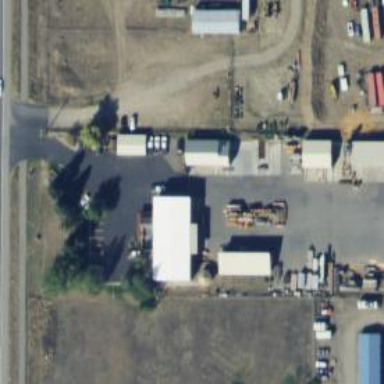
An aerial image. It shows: Sawmill crafting area.